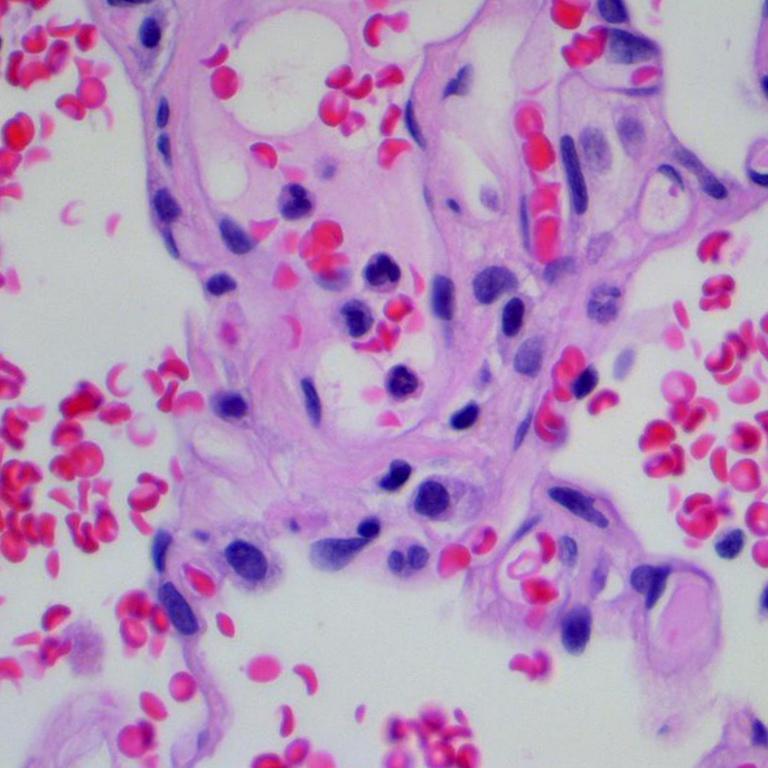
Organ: lung
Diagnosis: benign